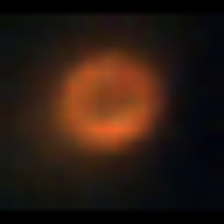
Taxon: NanoPlankton
Group: Other